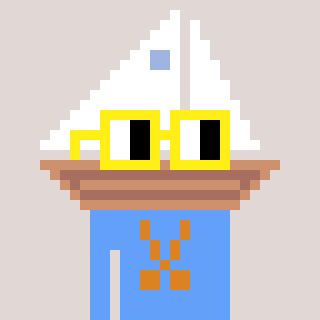
a pixel art character with square yellow glasses, a sailboat-shaped head and a blue-colored body on a warm background